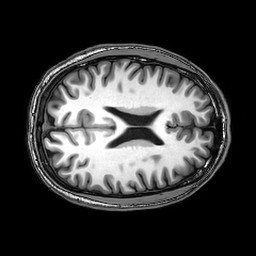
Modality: T1w
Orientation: axial
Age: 24
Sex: male
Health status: healthy
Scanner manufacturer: philips
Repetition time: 0.008163 s
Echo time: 0.00373 s